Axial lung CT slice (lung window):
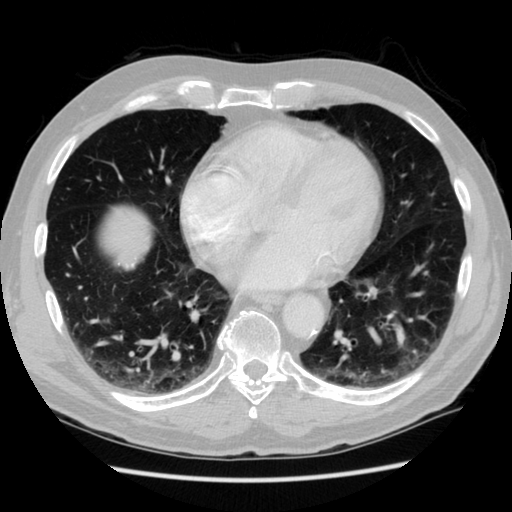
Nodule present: no